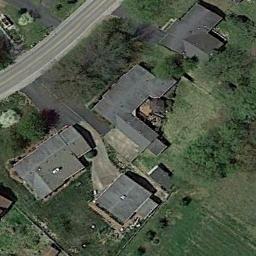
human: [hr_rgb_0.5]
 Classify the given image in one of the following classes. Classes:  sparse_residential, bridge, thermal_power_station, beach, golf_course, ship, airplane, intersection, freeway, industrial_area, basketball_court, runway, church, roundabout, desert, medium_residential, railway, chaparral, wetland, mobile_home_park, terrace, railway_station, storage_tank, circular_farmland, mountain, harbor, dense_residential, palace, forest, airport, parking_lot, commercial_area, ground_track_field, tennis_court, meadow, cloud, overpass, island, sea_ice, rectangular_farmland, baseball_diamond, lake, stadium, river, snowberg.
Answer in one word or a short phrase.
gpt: medium_residential